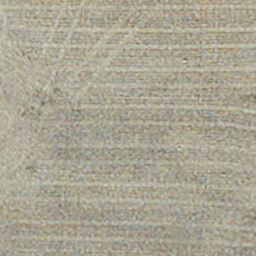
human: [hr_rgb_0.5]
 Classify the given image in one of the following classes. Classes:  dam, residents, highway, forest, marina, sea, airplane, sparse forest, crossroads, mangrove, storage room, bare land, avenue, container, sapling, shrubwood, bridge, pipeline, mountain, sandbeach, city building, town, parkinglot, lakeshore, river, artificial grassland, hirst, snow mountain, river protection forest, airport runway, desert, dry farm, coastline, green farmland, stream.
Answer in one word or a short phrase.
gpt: dry farm